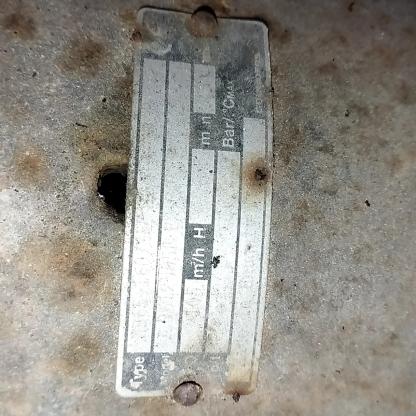
Klasa: tabliczka-znamionowa